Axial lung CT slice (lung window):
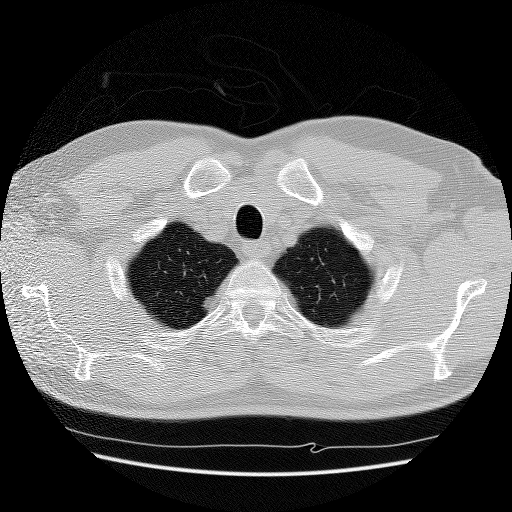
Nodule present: no